Interaction volume radius: 10 \u00c5
Interaction volume height: 35 \u00c5
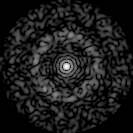
Disorder parameter: 0.8405